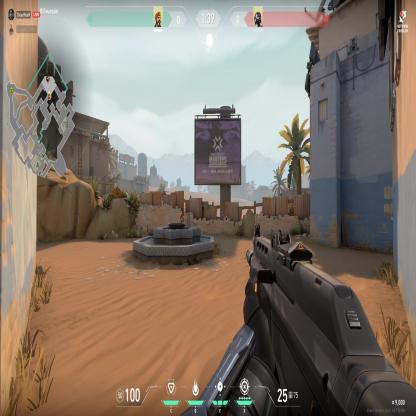
Label: enemy